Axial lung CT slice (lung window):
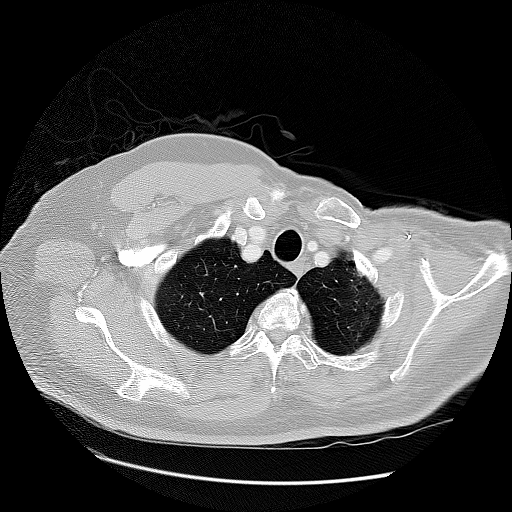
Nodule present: no